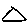
Label: triangle